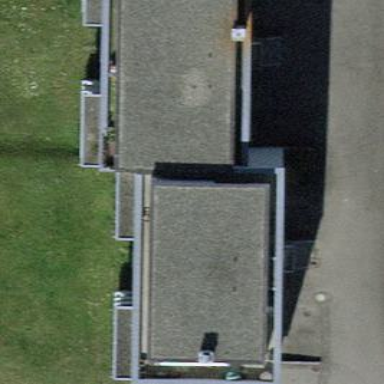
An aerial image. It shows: Terrace building.